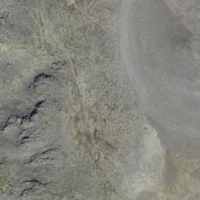
EUNIS habitat code: 48
Species observed at this site:
Geum reptans
Gentiana bavarica
Androsace alpina